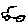
Label: car